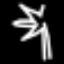
Label: palm tree